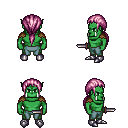
a pixel art fantasy rpg character, male body template, orc, green skin, leather shoulder armor, teal pants, pink ponytail hairstyle, metal boots, dagger, four views (front, back, left, right), 2x2 character sprite sheet, small pixel art, hard edges, no anti-aliasing